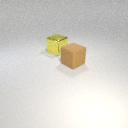
large brown rubber cube in front of large yellow metal cube